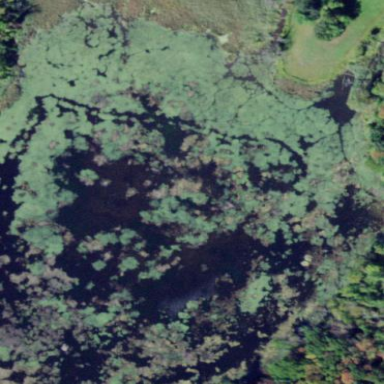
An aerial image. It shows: Marshy wetland area.